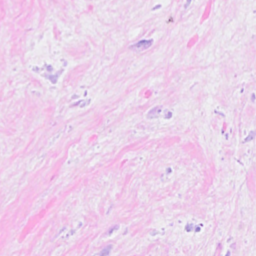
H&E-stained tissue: Breast